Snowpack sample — Buffalo Mountain, Silverthorne, Colorado, USA (1/25/25, 10:11 AM MST)
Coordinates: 39.6222, -106.1139
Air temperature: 22 °F
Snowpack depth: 110 cm
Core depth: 40 cm
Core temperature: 46.4 °F
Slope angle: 12°, slope face: 102°
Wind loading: high
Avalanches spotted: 0
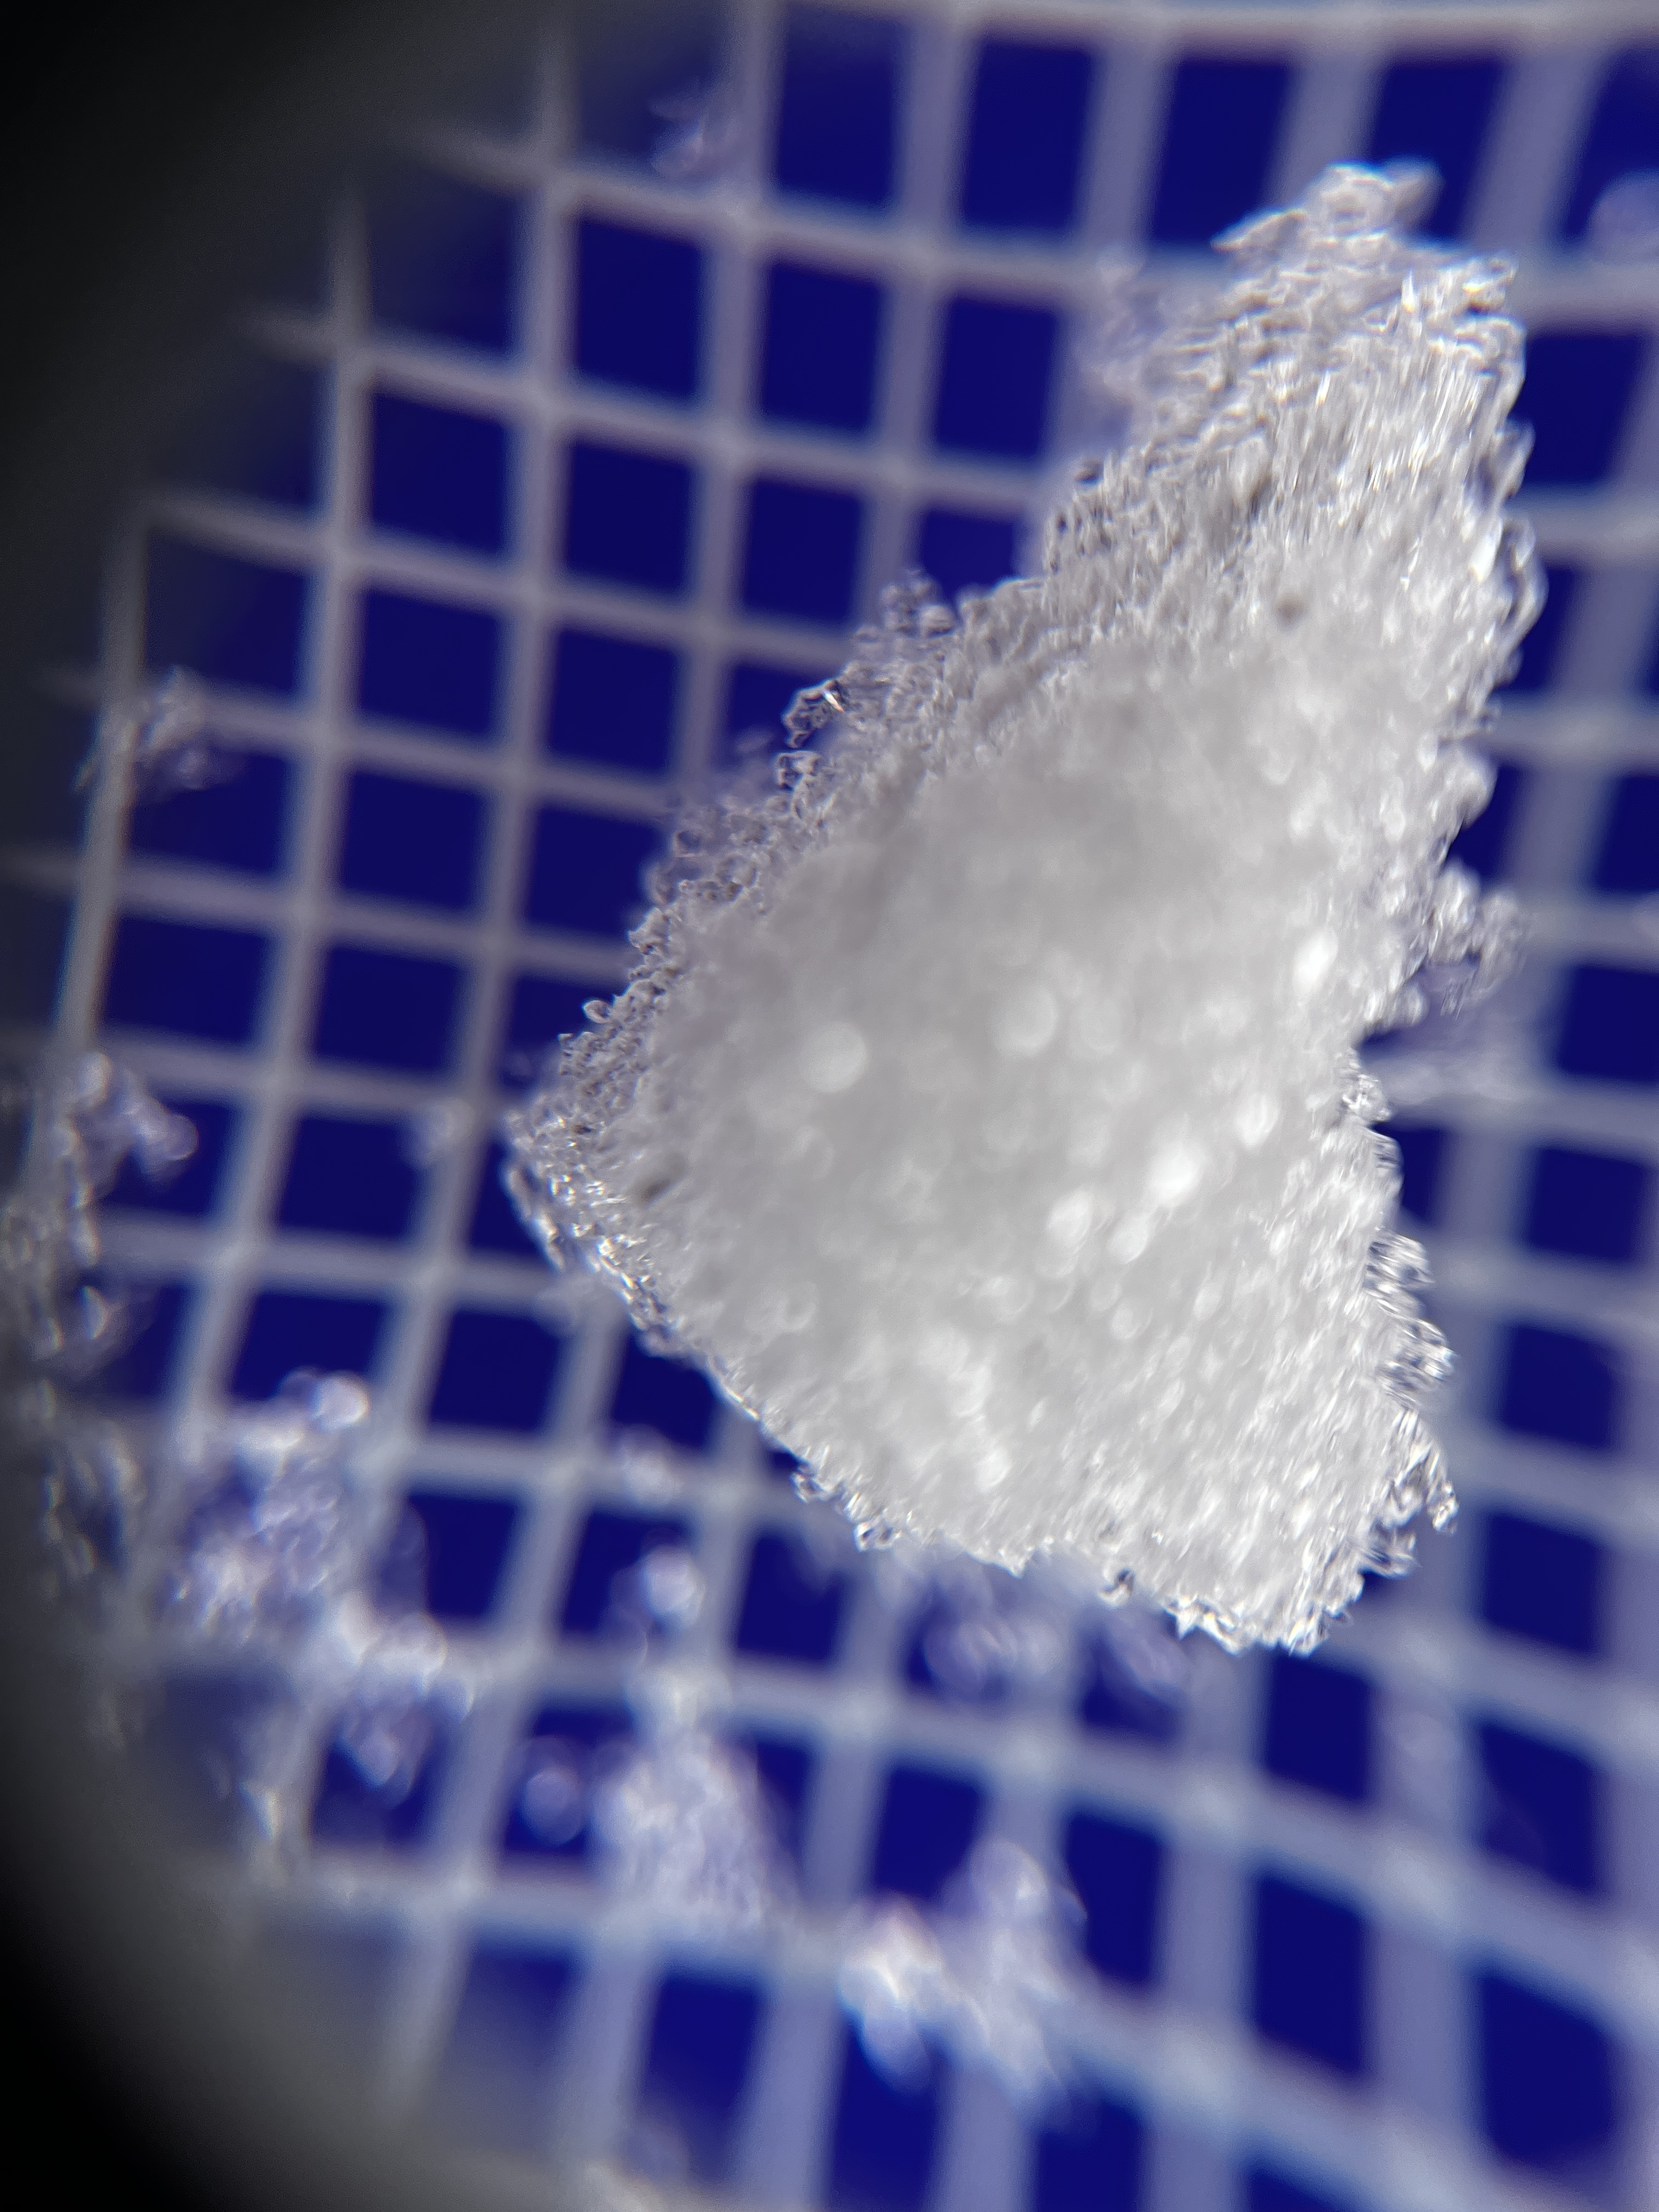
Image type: magnified_profile
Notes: No avalanches nearby, collected on the outskirts of a fire break 15 meters from the treeline, on way to Buffalo and Red Mountain